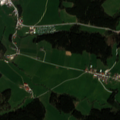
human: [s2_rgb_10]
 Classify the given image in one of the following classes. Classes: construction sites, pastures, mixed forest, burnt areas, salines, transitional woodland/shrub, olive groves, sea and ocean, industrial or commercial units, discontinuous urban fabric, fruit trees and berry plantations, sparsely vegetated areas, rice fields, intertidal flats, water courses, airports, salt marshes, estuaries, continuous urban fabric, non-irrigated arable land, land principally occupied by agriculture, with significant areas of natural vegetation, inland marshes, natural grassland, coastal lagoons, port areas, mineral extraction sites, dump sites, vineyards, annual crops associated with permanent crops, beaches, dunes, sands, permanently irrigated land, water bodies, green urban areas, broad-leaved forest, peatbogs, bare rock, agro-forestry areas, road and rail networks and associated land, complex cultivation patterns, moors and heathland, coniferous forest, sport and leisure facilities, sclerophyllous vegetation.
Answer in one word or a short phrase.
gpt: pastures, coniferous forest